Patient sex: M
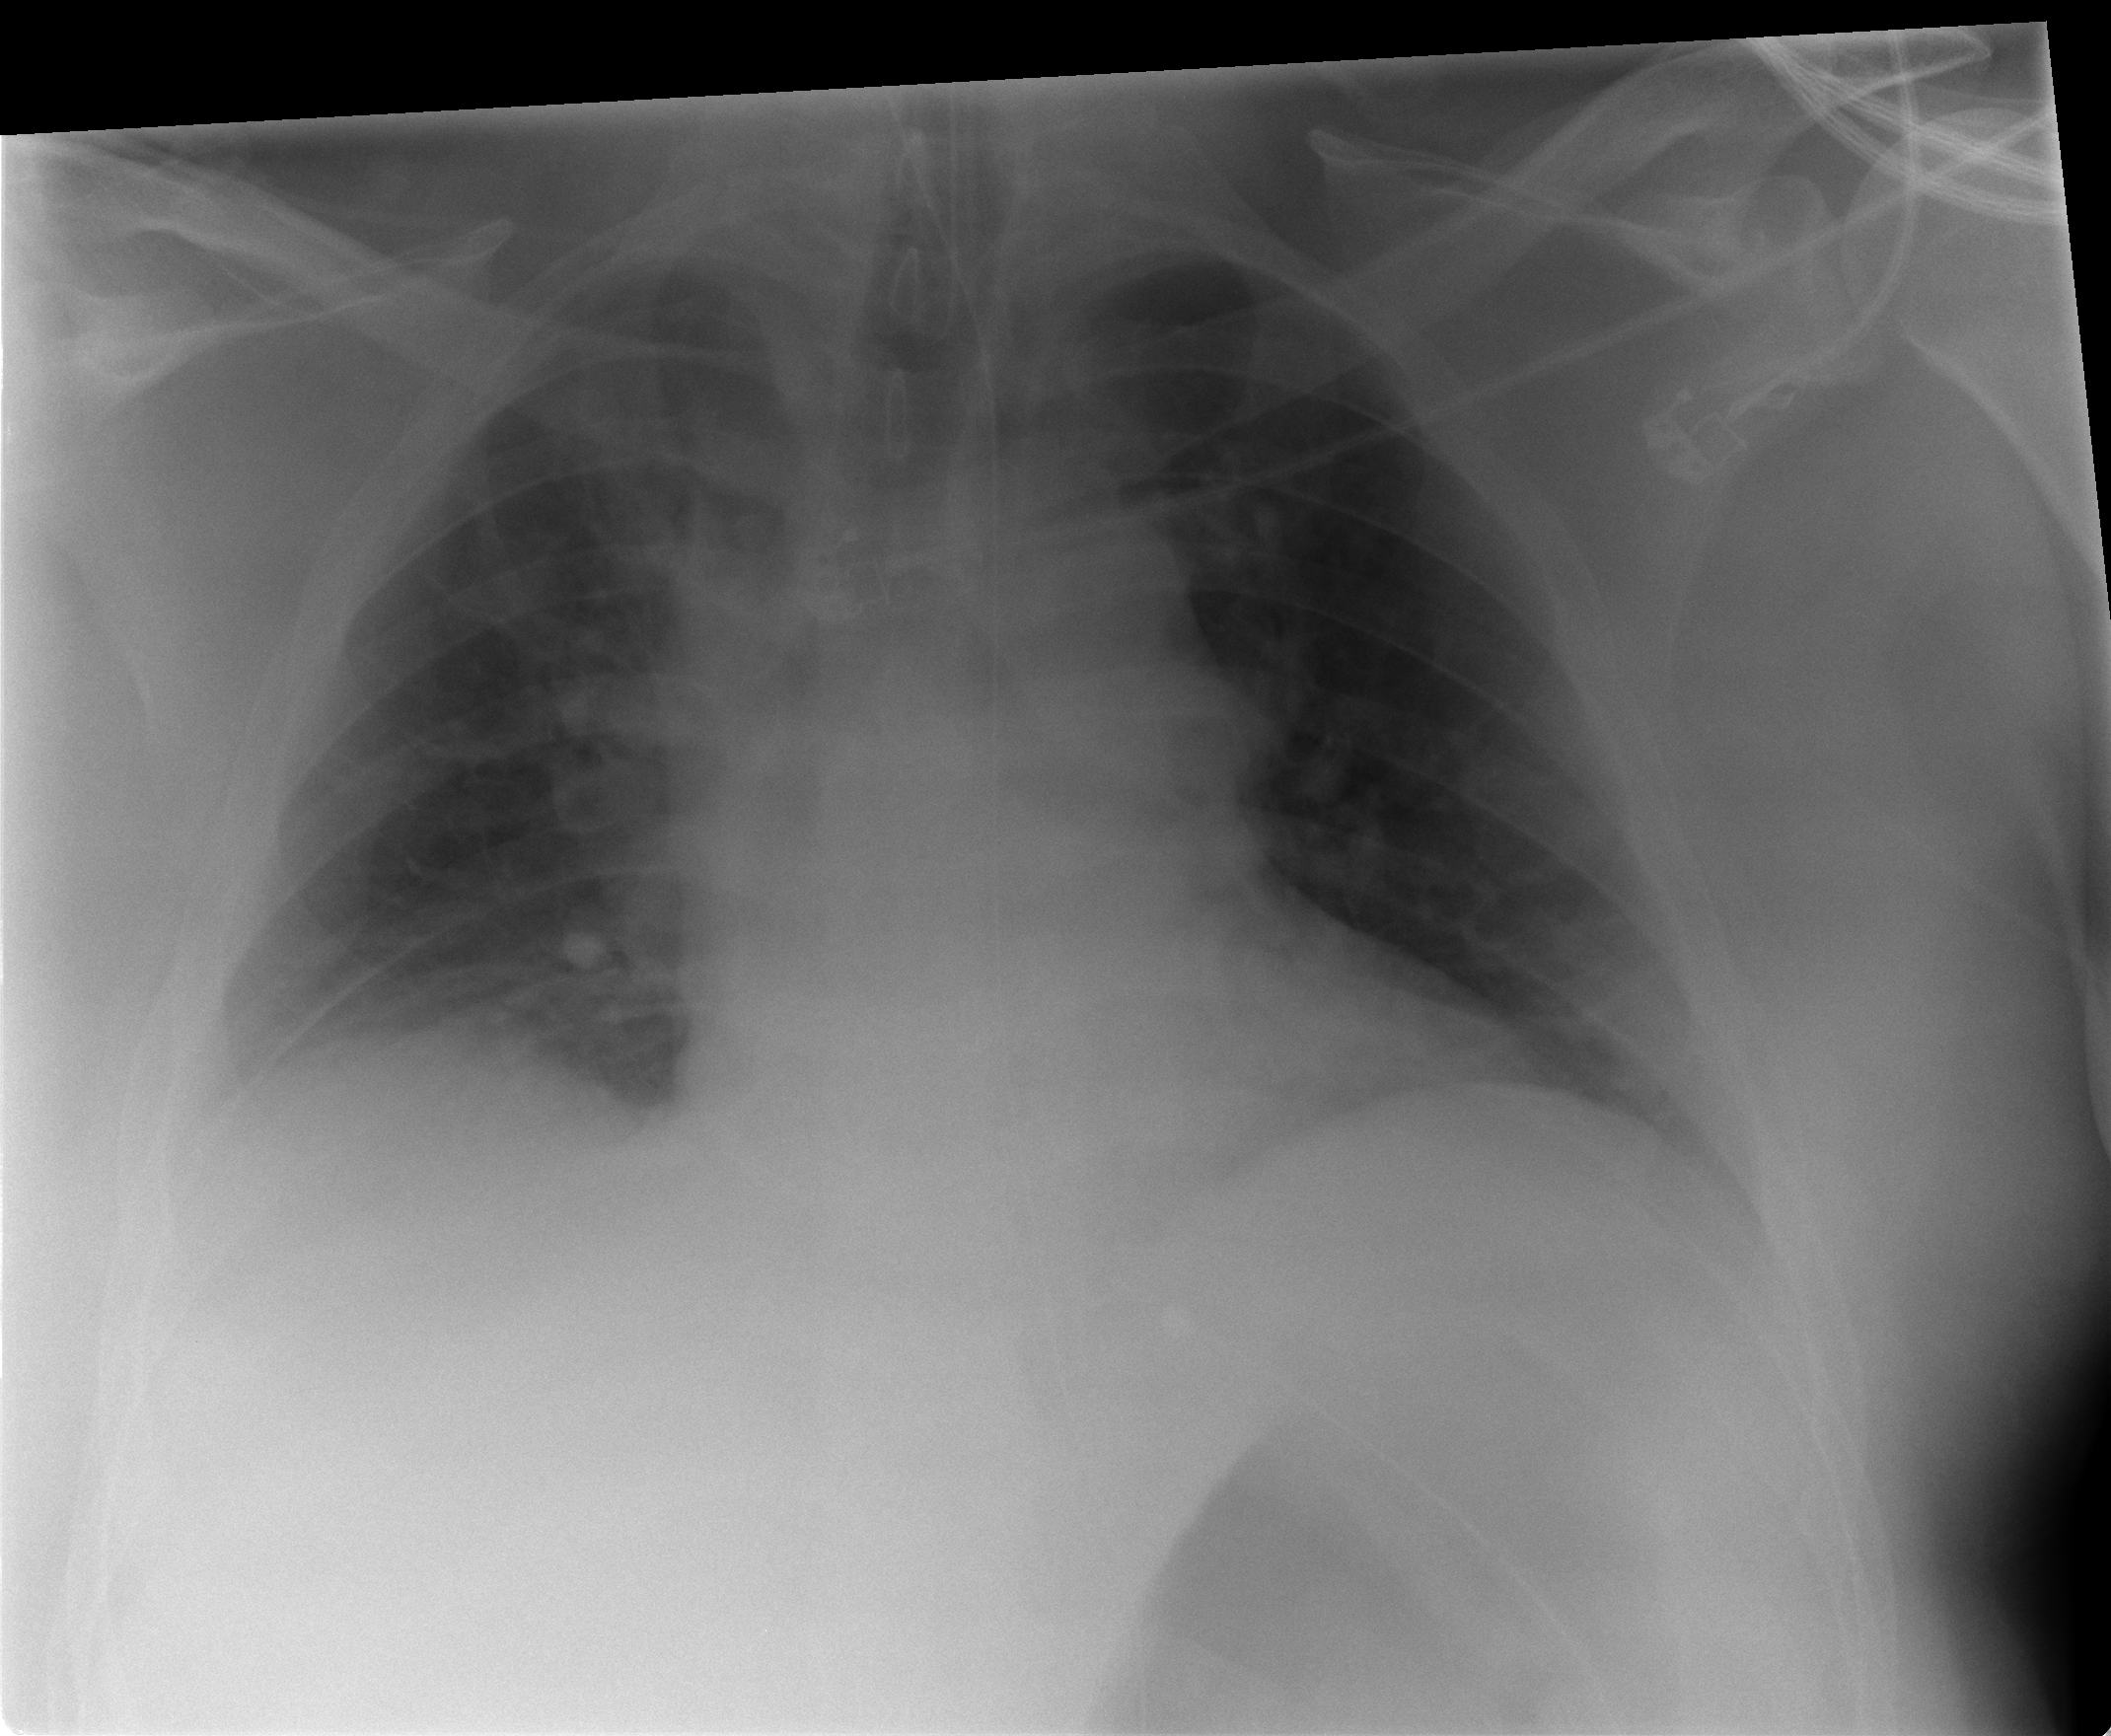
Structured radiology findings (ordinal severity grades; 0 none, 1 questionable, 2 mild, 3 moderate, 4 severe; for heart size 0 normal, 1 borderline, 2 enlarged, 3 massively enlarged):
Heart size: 0
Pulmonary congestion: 2
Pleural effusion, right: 2
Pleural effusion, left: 2
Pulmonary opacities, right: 1
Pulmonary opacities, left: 0
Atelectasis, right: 2
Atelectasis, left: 2